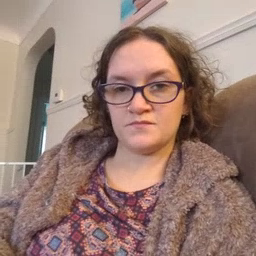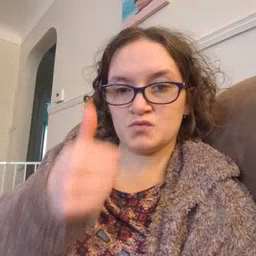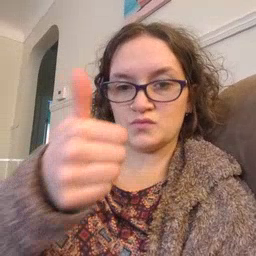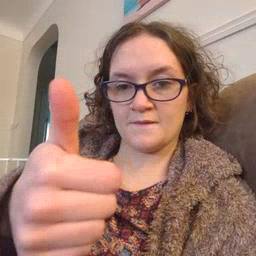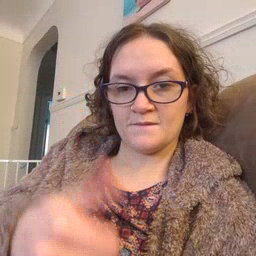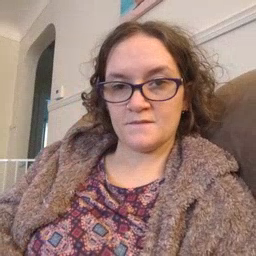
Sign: yourself